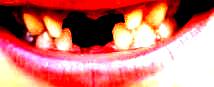
Condition: hypodontia